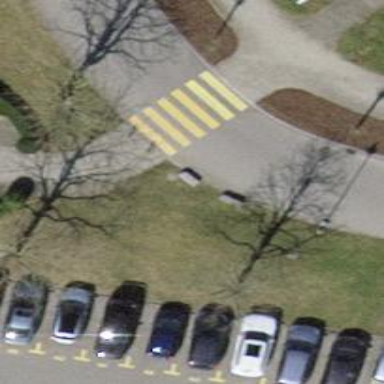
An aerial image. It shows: Bollard barrier.